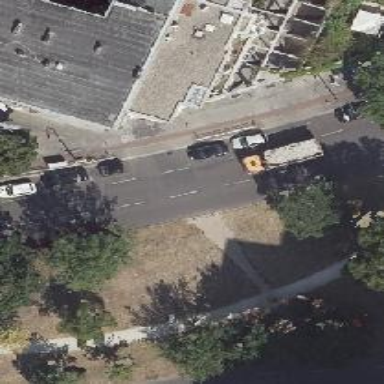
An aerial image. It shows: Sidewalk along the footway.